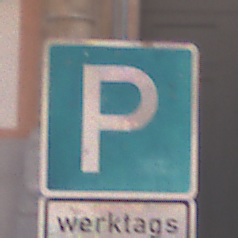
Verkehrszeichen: Parken
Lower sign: ZeitangabenMitBeschraenkungAufWochentage7
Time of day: MorningAfternoon
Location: Outdoor (Urban)
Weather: PartlyCloudy
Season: NotSpecified
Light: Natural